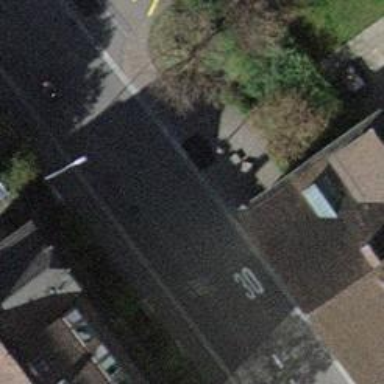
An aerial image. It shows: Sidewalk along the footway.